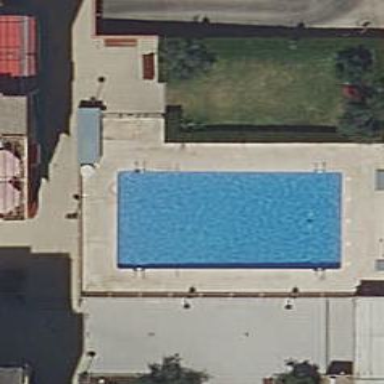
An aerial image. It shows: Swimming pool located in leisure land.